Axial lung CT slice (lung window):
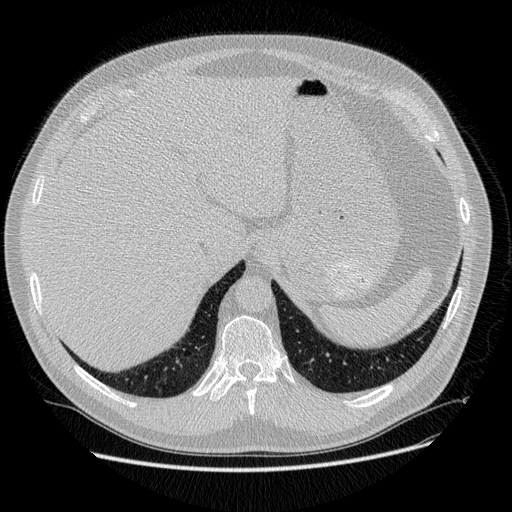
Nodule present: no